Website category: auto
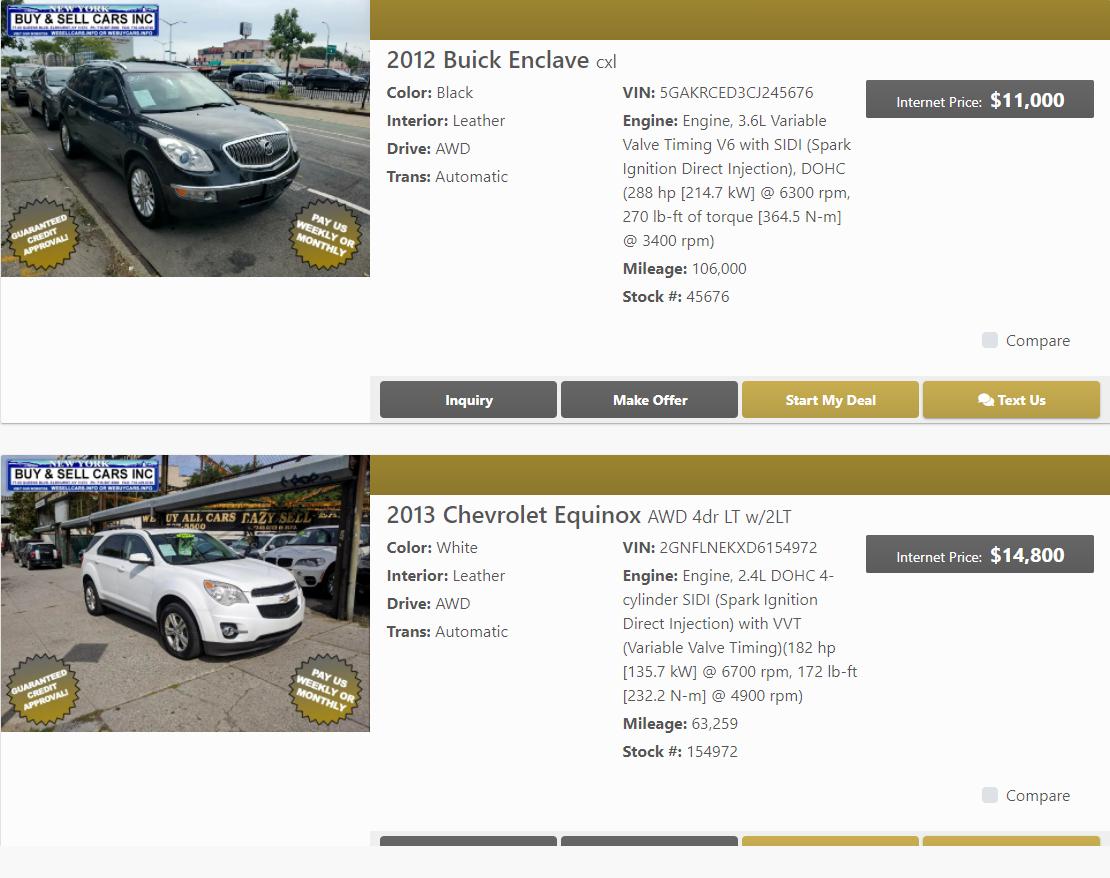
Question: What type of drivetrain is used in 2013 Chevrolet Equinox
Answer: AWD

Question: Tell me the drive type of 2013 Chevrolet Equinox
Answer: AWD

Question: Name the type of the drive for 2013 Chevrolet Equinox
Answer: AWD

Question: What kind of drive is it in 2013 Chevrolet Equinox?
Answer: AWD

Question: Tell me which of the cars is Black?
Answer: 2012 Buick Enclave

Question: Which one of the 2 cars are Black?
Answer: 2012 Buick Enclave

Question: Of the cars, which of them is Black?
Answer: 2012 Buick Enclave

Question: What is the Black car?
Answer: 2012 Buick Enclave

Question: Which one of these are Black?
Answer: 2012 Buick Enclave

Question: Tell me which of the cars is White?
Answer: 2013 Chevrolet Equinox

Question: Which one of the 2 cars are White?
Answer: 2013 Chevrolet Equinox

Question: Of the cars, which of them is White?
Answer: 2013 Chevrolet Equinox

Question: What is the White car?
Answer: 2013 Chevrolet Equinox

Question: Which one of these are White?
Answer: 2013 Chevrolet Equinox

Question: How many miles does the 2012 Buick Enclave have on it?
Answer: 106,000

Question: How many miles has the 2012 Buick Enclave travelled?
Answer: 106,000

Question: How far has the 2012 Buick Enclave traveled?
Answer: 106,000

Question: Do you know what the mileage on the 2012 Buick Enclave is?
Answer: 106,000

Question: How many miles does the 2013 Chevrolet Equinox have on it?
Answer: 63,259

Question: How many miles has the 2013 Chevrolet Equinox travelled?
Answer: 63,259

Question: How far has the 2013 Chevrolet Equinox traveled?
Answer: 63,259

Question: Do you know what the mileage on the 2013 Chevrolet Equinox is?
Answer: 63,259